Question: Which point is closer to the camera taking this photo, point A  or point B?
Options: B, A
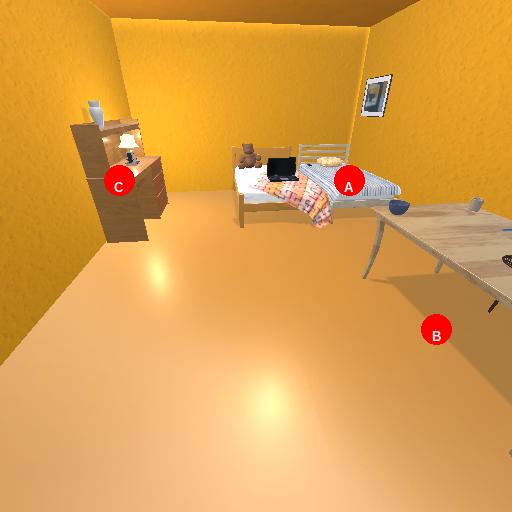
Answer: B